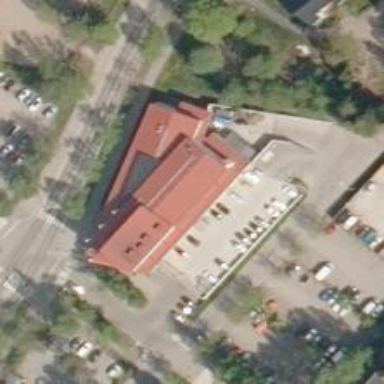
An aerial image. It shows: Veterinary facility.